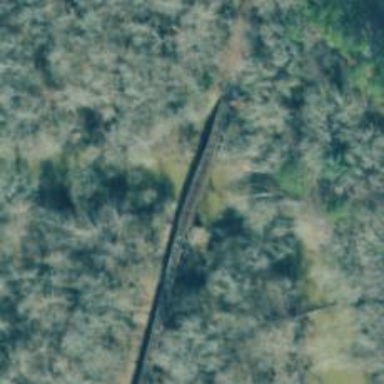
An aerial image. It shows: Bridge over railway line.